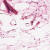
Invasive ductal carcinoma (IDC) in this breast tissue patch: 0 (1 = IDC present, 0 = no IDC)